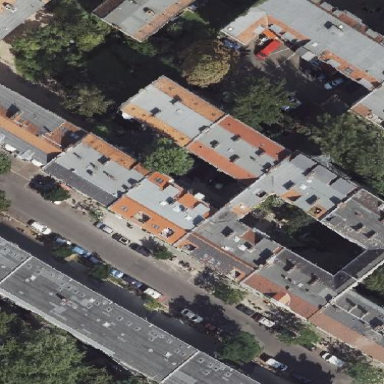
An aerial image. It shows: Asphalt road in residential area.